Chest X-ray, PA view. Patient: 59 years old, sex F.
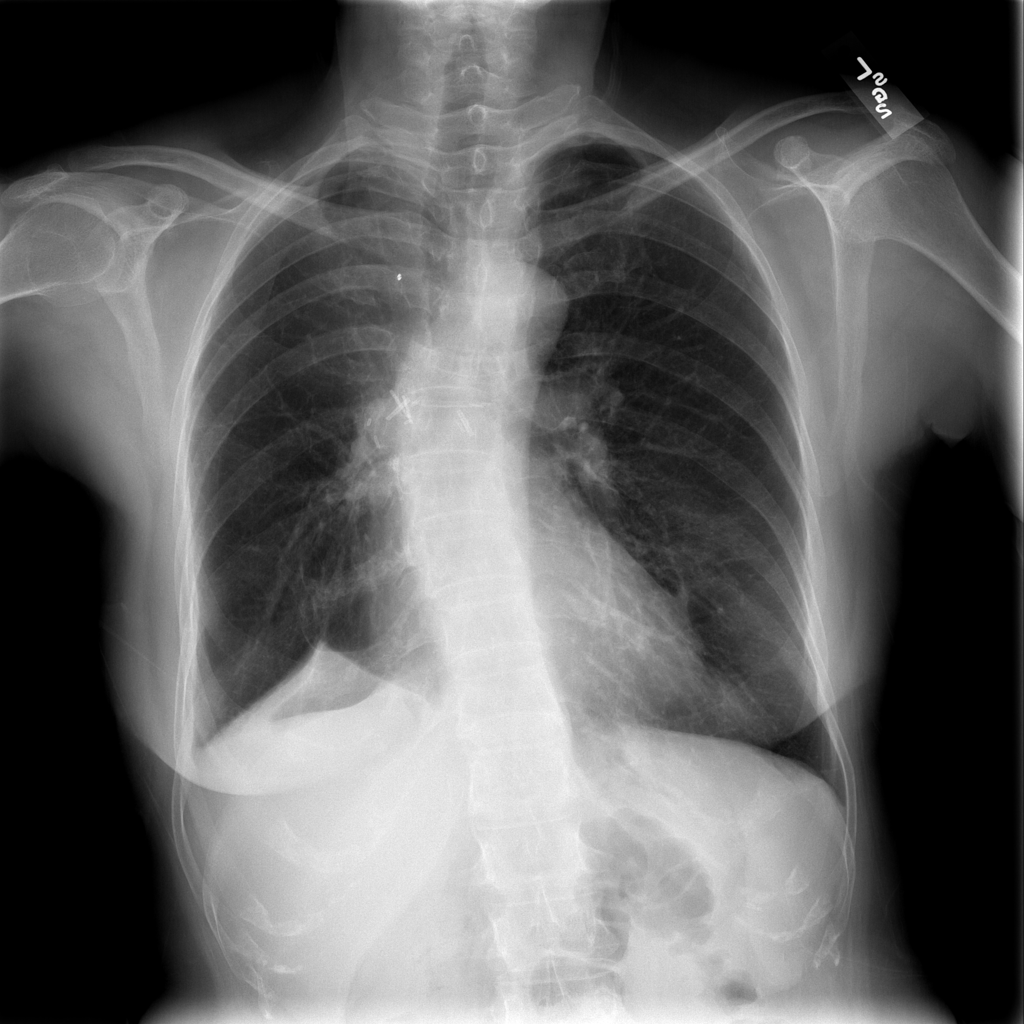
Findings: Effusion